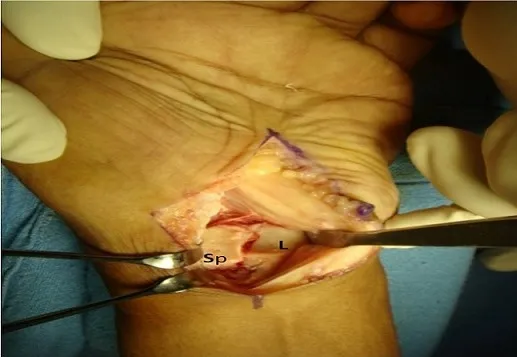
Intraoperative photograph showing dislocated Proximal pole scaphoid (Sp) and lunate(L).
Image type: medical_photograph (other_medical_photograph)